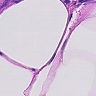
Metastatic tissue present: no